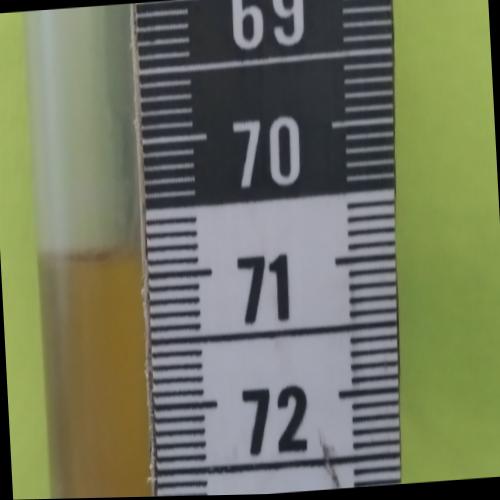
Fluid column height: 70.8 cm